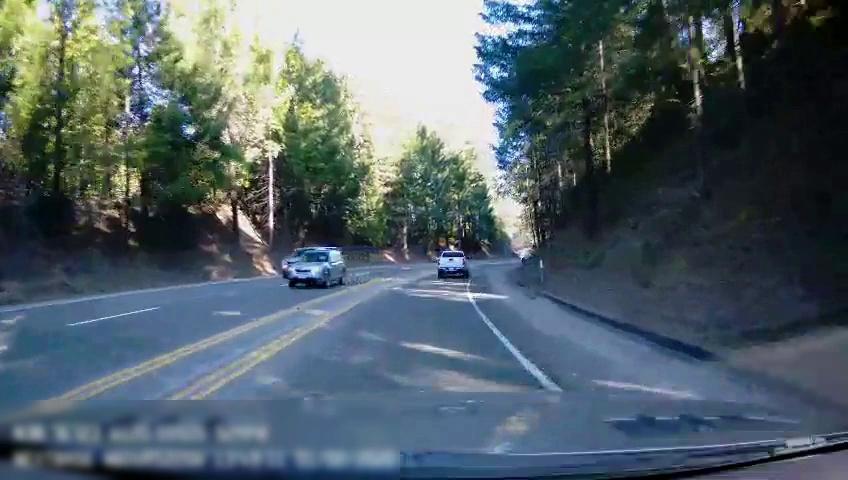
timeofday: Day
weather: Sunny
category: Drivable Space
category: Vehicles | Car
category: Vehicles | SUV
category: Vehicles | Truck
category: Lanes | Alternate Lane
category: Lanes | Current Lane
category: Lanes | Current Lane
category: Lanes | Opposite Lane
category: Lanes | Opposite Lane
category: Lanes | Opposite Lane
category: Lanes | Opposite Lane